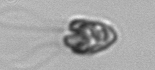
Label: Pyramimonas_longicauda